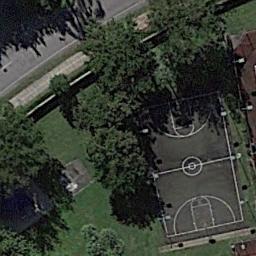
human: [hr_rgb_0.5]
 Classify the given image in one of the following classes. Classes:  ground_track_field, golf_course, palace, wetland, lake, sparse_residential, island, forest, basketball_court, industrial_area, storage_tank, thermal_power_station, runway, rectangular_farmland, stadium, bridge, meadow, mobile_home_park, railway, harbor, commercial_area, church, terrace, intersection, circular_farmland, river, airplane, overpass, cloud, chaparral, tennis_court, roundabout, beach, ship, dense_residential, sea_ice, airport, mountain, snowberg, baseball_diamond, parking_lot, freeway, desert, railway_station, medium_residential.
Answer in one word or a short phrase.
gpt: basketball_court